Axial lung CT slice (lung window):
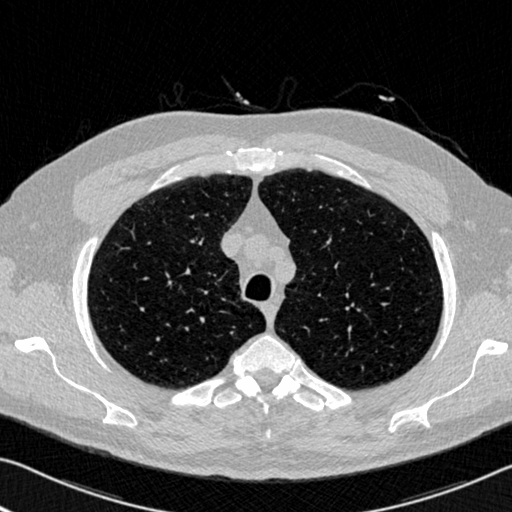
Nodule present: no